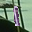
Label: 1